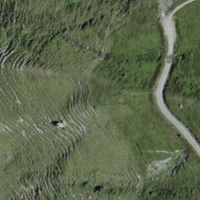
EUNIS habitat code: 23
Species observed at this site:
Arnica montana